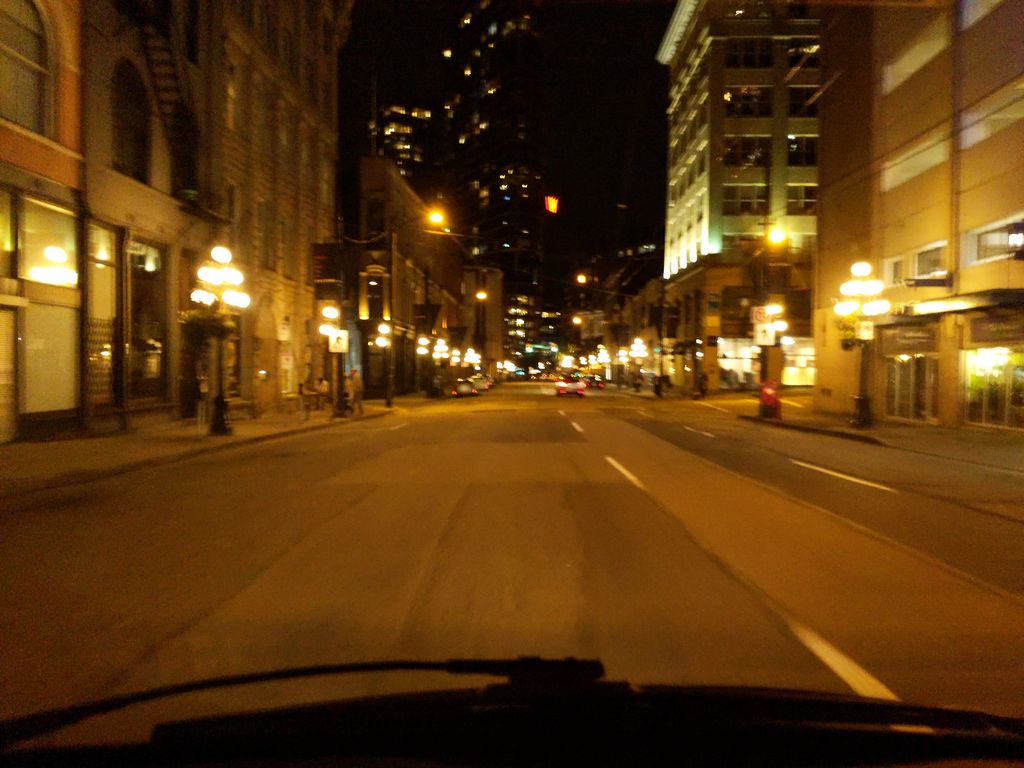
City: vancouver